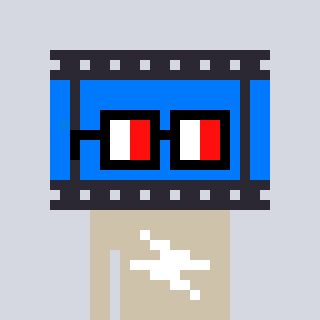
a pixel art character with square glasses with black frames and red eyes, a film strip-shaped head and a bege-colored body on a cool background